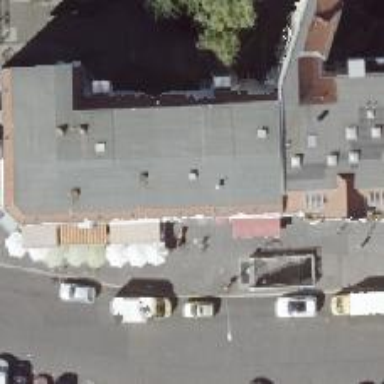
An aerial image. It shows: Beauty shop.